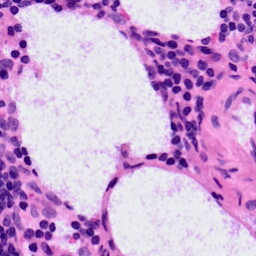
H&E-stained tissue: LymphNode